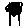
Label: tree